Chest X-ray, AP view. Patient: 24 years old, sex M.
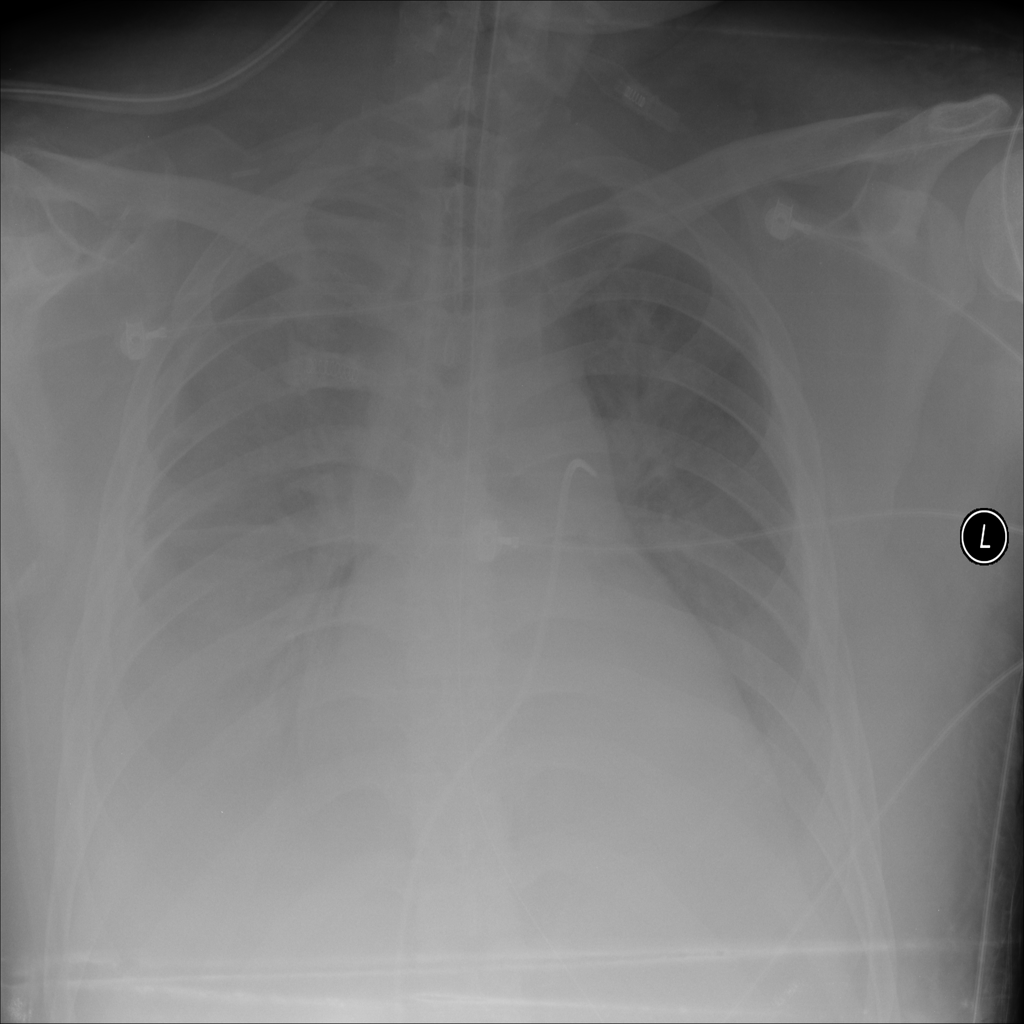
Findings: Consolidation